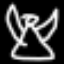
Label: angel